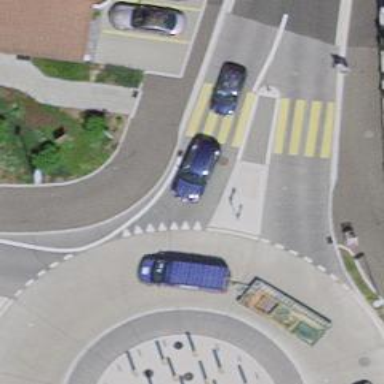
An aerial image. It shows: Traffic calming island.